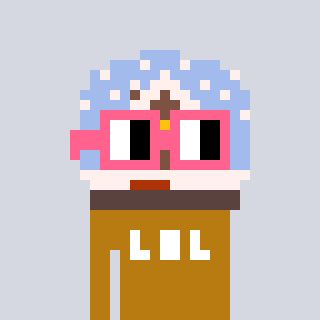
a pixel art character with square pink glasses, a snow globe-shaped head and a gold-colored body on a cool background